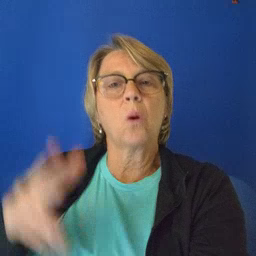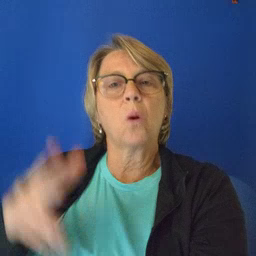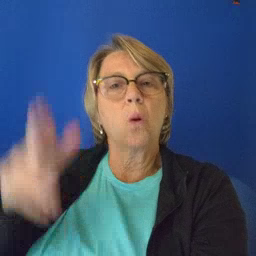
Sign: bath